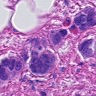
Metastatic tissue present: yes